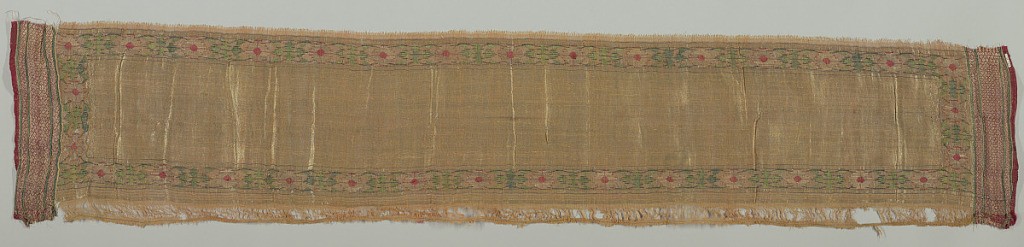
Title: Panel
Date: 19th century
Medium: cotton, silk, metallic threads Technique: plain compound weave
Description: Rectangular panel with a border design of conventionalized blossoms and leaves in green, red and blue with silver threads. Two ends are striped red, green and red and gold.